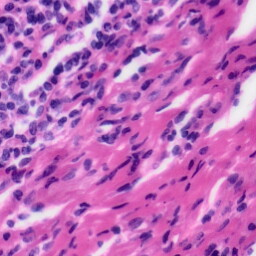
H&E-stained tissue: Tonsil